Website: bh-photo
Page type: account-selection
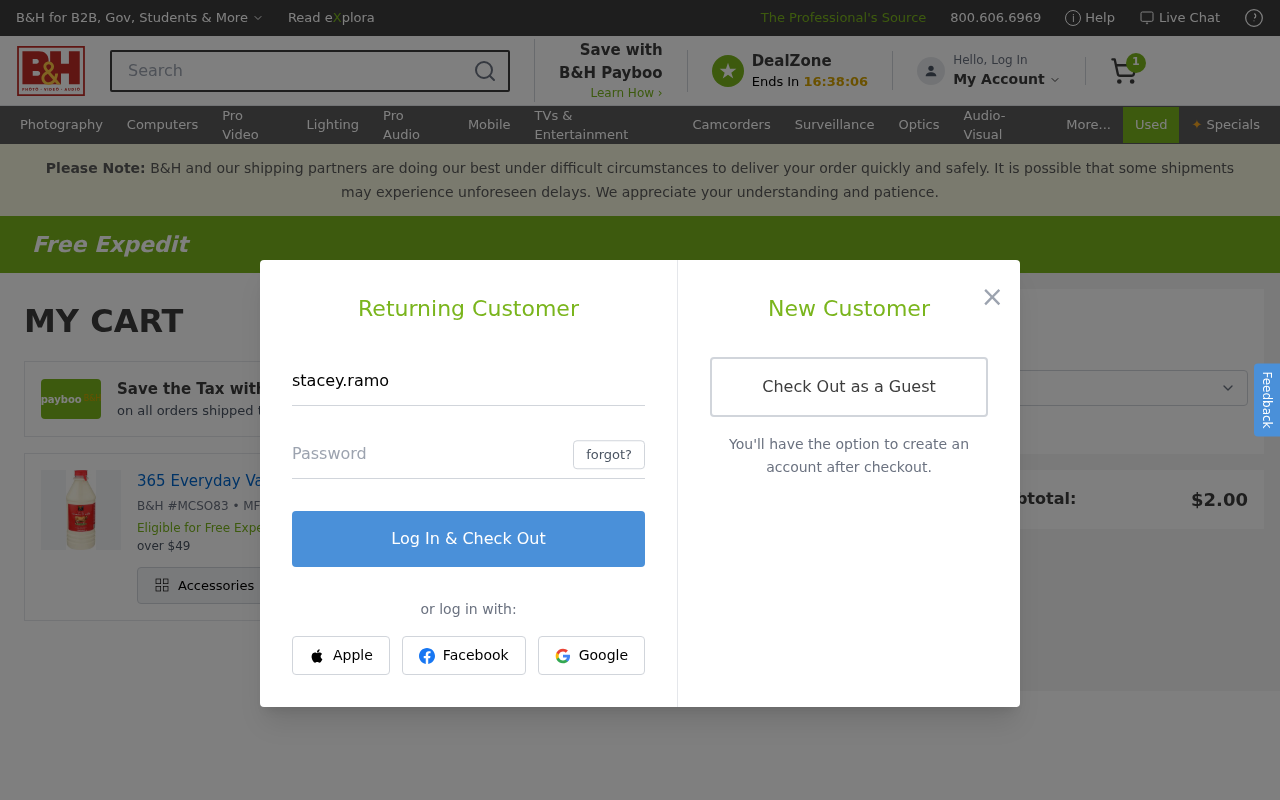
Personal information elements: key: PII_EMAIL
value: stacey.ramos@hotmail.com
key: PII_POSTCODE
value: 83172
Product elements: key: PRODUCT1_NAME
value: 365 Everyday Value, Milk Whole Quart, 32 Fl Oz
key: PRODUCT1_QUANTITY
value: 1
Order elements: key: ORDER_NUM_ITEMS
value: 1
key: ORDER_SUBTOTAL
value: $2.00
Search elements: key: HEADER_SEARCH
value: Search
Other elements: key: BH_ITEM_NUMBER
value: MCSO83
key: MFR_NUMBER
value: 46635M